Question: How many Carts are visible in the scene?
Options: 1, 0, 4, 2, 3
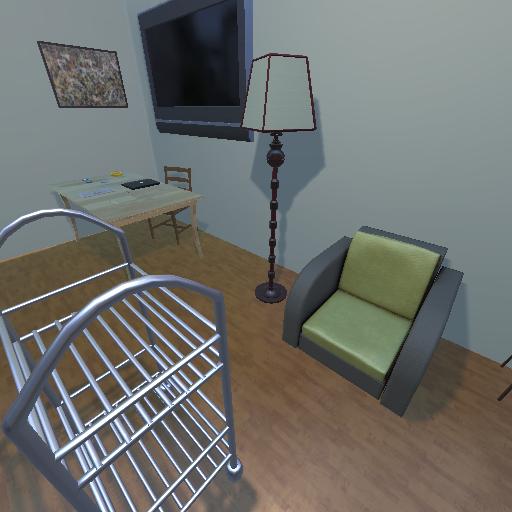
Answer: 1